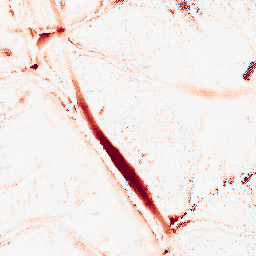
Category: morphological
Decomposition family: morphological_diamond
Decomposition parameters: operation: opening
radius: 10
Upsampling method: regularized
Upsampling parameters: scale: 4
lambda_reg: 0.1
Upsampling scale: 4